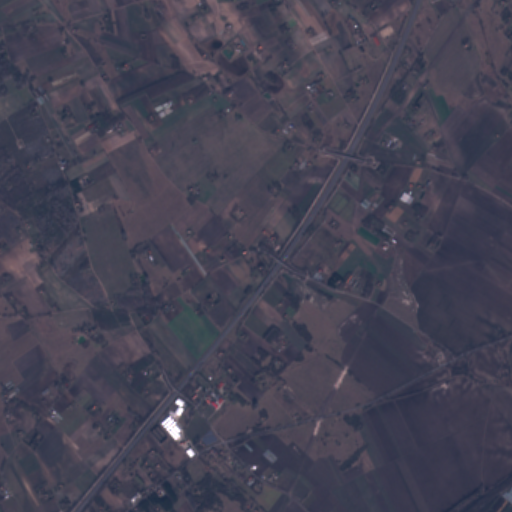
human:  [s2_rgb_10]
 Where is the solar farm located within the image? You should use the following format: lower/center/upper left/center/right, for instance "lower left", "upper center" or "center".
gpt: The solar farm is located in the lower center of the image.
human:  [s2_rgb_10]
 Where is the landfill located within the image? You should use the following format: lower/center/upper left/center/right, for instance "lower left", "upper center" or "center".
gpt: There is no landfill in the image.